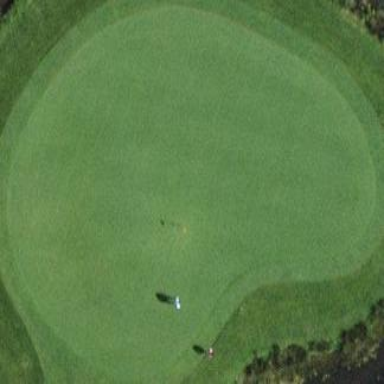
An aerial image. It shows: Golf green.